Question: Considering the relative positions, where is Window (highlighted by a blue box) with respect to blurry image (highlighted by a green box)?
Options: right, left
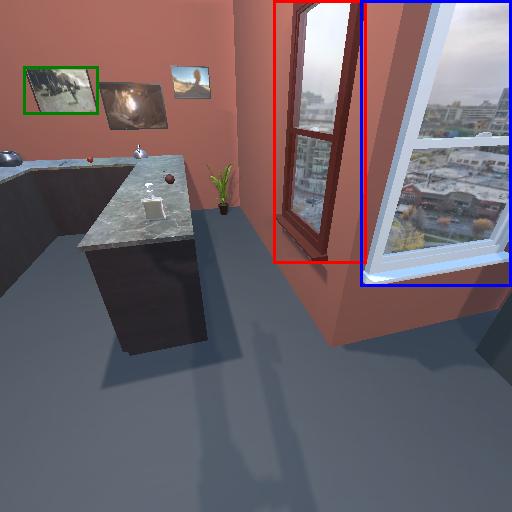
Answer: right